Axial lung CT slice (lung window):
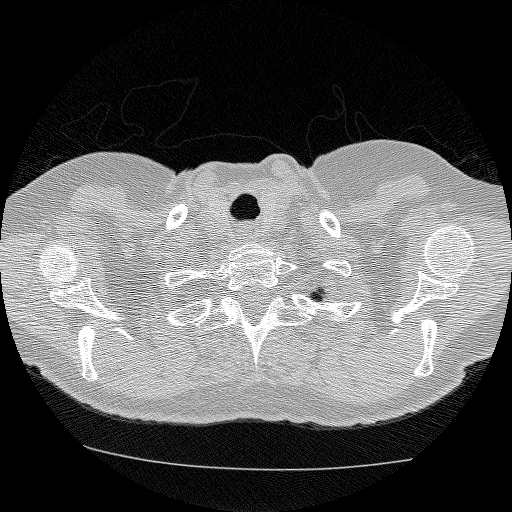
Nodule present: no